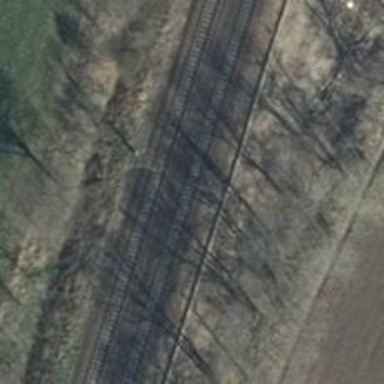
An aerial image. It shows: Railway milestone with catenary mast.